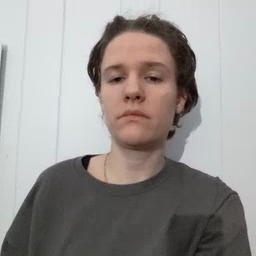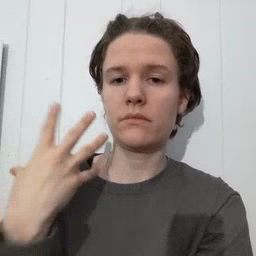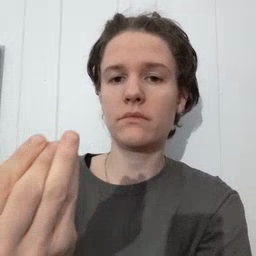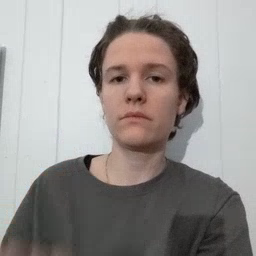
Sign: go